Question: If I have this matrix M:
'''
M =[0 5 10 15 20 25 30 35 40 45 50 55 60 65 70 75 80 85 90
5 0.284491788 0.312419395 0.327207952 0.334946026 0.339755602 0.342395525 0.344233852 0.345327586 0.346104243 0.34657095 0.346777584 0.346927215 0.347005593 0.347080409 0.347137411 0.347158787 0.347180163 0.347190851
10 0.300057002 <PHONE> 0.34627525 0.354729417 0.359959386 0.362862945 0.364882967 0.366055079 0.366878051 0.367362571 0.367583455 0.367754462 0.367839966 0.367925469 0.367986034 0.36800741 0.368028786 0.368039474
15 0.315522463 0.348113577 0.365474367 0.374605437 0.380323489 0.383497809 0.385653212 0.386942891 0.387840678 0.388360825 0.388606648 0.388816844 0.388920161 0.38901279 0.389076918 0.389098293 0.389119669 0.389130357
20 0.331119741 0.366108518 0.384972746 0.39493035 0.401193487 0.404656382 0.406986355 0.408386476 0.409366205 0.409914853 0.410192739 0.410417186 0.410527628 0.410627383 0.41069151 0.410716449 0.410737825 0.410748513
25 0.347347608 0.384858741 0.405034023 0.415832413 0.422576508 0.42631729 0.428864584 0.430410773 0.431440379 0.432053155 0.432352417 0.432580427 0.432708682 0.432811999 0.432883252 0.432908191 0.432929566 0.432940254
30 0.362410488 0.40227297 0.423944565 0.435523175 0.442766041 0.44679896 0.449577826 0.451245146 0.452324629 0.452990844 0.453318608 0.453553743 0.453681998 0.453796003 0.453870818 0.453895757 0.453924258 0.453934946
35 0.376946097 0.419277495 0.442399088 0.454836296 0.462656311 0.466949304 0.469924116 0.47170544 0.472877552 0.473575831 0.473928533 0.474181481 0.474316862 0.474430867 0.474509245 0.474537746 0.474566247 0.474576935
40 0.391574335 0.436360398 0.460981866 0.47432755 0.482721151 0.487341907 0.490491289 0.492386619 0.493615733 0.494395953 0.494762906 0.495019416 0.495179736 0.495304428 0.495389932 0.495418433 0.495446934 0.495464748
45 0.406220385 0.453646371 0.479924472 0.494110941 0.503035377 0.507941145 0.511293598 0.513320745 0.514656739 0.515483273 0.515885853 0.516167302 0.516334747 0.516459439 0.516552068 0.516580569 0.516609071 0.516626884
50 0.420232285 0.470177064 0.497937226 0.513060672 0.522508818 0.527735224 0.531251559 0.533396273 0.534810645 0.53569062 0.536107449 0.536399587 0.53659197 0.53672735 0.536819979 0.536848481 0.536876982 0.536894795
55 0.434824896 0.487441662 0.516933272 0.533000819 0.542951299 0.548448466 0.552196373 0.554465781 0.555937155 0.556867006 0.557319463 0.557640101 0.557850297 0.557992803 0.558085432 0.558113934 0.558142435 0.558160248
60 0.448729916 0.504029356 0.535195411 0.552171435 0.562738252 0.568559621 0.572517724 0.57491895 0.576468702 0.577441305 <PHONE> 0.578253589 0.578470911 0.578620542 0.578713171 0.578741672 0.578770174 0.578787987
65 0.462649186 0.520620613 0.553350672 0.571245858 0.582375574 0.588524707 0.592693007 0.595272365 0.59689337 0.597926538 0.598435997 0.598788699 0.599013146 0.59916634 0.599262532 0.599291033 0.599319534 0.599337347
70 0.475371406 0.535943568 0.57038726 0.589212298 0.600933414 0.607378246 0.611746054 0.614475044 0.61617799 0.617257473 0.61779187 0.618158823 0.618390395 0.618550714 0.618650468 0.61869322 0.618721721 0.618739535
75 0.488100752 0.551262959 0.587185151 0.606875913 0.619220492 0.625964587 0.630610282 0.633467526 0.635277352 0.636410275 0.636973173 0.637343689 0.637585949 0.637756956 0.637860273 0.63791015 0.637938651 0.637956464
80 0.499832555 0.565477929 0.602782429 0.623342477 0.636278457 0.643282625 0.648145641 0.651113328 0.653005095 0.654216395 0.654804232 0.655188999 0.655452635 0.65563433 0.655741209 0.655794649 0.65582315 0.655844526
85 0.511222345 0.579325947 0.618169511 0.639670099 0.653136913 0.660465282 0.665520681 0.668634437 0.670593894 0.671844383 0.67247141 0.672877552 0.673148313 0.673340696 0.673451138 0.673504578 0.673533079 0.673554455
90 0.522344936 0.592785635 0.632936692 0.655249564 0.669208023 0.676910471 0.682186754 0.685414514 0.687487976 0.688788343 0.689450996 0.689864263 0.69014215 0.690348783 0.690459225 0.690512665 0.690541166 0.690566105];
'''
we are going to plot only [,1] and [1,] values:
the idea is to find the rows of the columns from 2 to 19 (i,2:19) where the value is higher than 0.4 and plot the the rows which match the condition agains its respective column.
The values to select the rows would be like:

The results would be like:
'''
rows = [45 30 25 25 20 20 20 20 20 20 20 20 20 20 20 20 20 20];
col = [5:5:90];
plot (rows, col);
'''
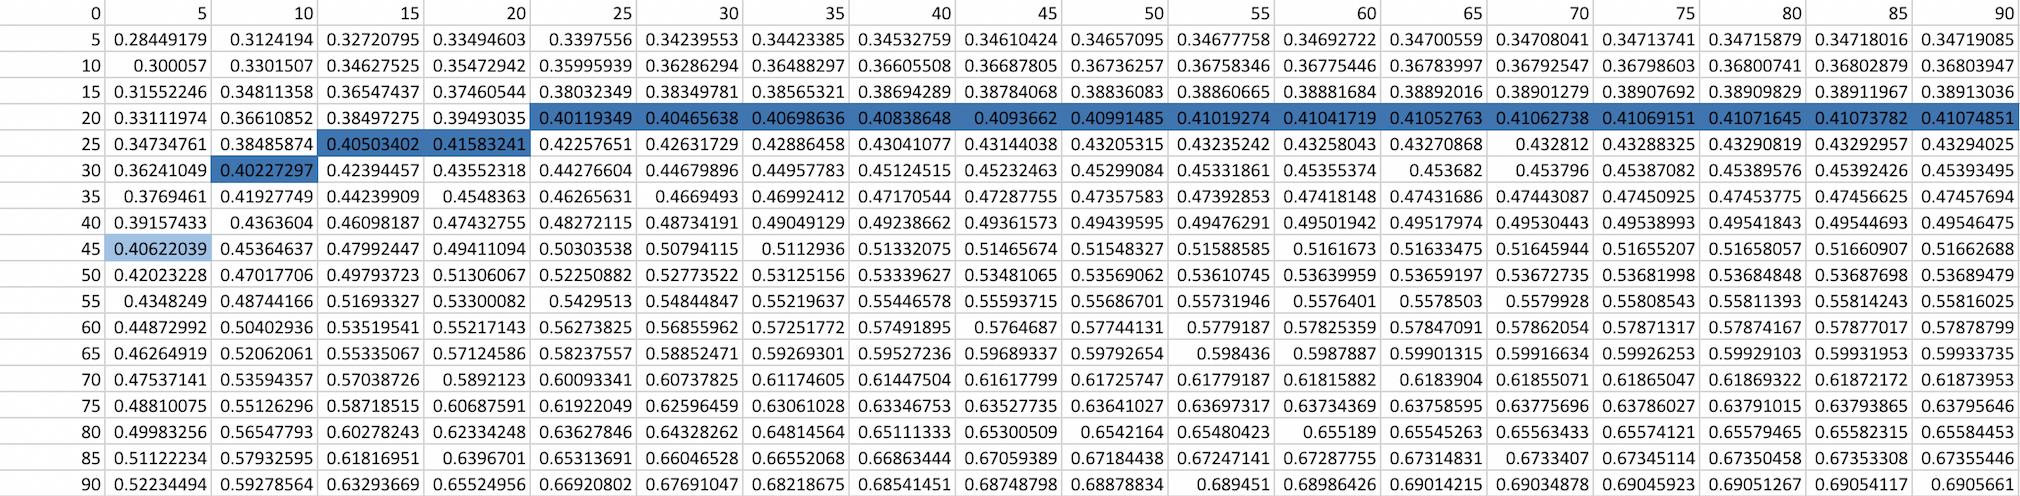
Answer: Assuming that each column is in ascending sorted order that you see in your matrix, you can threshold the matrix beyond 0.4, then find the first index in each column that surpasses this threshold. You can use the <URL> function in MATLAB to help you do that. You can thus locate the row location that surpasses this threshold for each column, skipping the first column and we also skip the first row. You can then use this to index into the first row and finally plot your data. Note that you'll have to offset your indices by 1 because we skipped the first row, first column:
'''
[~,ind] = max(M(2:end,2:end) > 0.4, [], 1);
rows = M(1, ind + 1);
'''
With your example, we thus get:
'''
>> format compact
>> rows
ans =
45 30 25 25 20 20 20 20 20 20 20 20 20 20 20 20 20 20
'''
This agrees with your expected result.